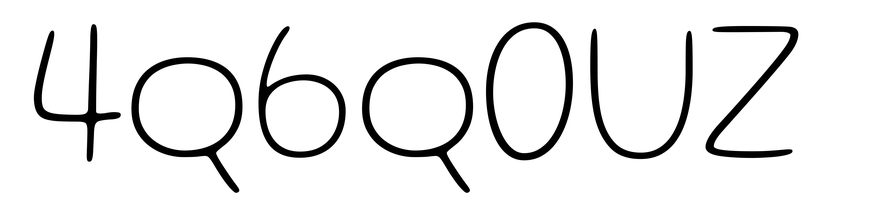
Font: Gluten_Thin